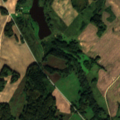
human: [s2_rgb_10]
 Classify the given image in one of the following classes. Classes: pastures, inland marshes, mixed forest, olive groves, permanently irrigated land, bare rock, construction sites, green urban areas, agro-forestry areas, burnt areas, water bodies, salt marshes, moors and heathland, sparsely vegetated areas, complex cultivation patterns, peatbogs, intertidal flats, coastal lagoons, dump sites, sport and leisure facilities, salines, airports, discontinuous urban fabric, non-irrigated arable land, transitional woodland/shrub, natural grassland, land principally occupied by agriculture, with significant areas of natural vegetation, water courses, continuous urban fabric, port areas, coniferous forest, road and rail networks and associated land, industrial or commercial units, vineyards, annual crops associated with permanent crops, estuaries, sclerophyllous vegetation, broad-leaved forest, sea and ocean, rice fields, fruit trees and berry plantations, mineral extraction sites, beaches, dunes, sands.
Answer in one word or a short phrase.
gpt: non-irrigated arable land, land principally occupied by agriculture, with significant areas of natural vegetation, broad-leaved forest, mixed forest